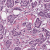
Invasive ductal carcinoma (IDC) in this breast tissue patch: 1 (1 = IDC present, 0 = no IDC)